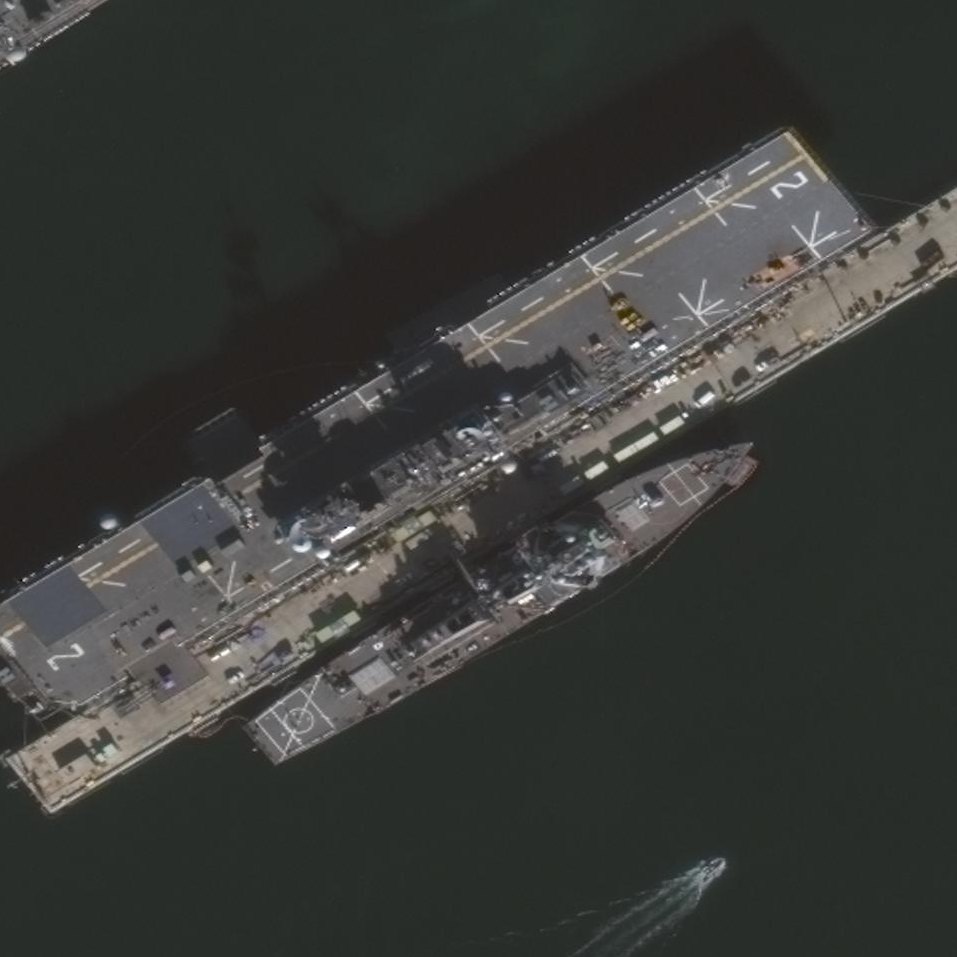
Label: Wasp-class_assault_ship